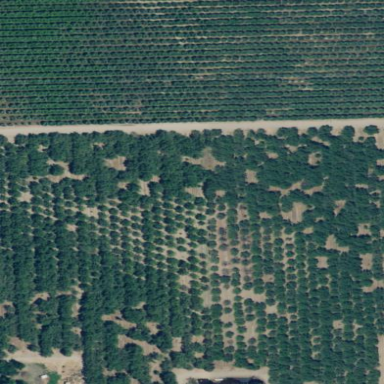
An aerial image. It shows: Almond orchard with rows of almond trees.